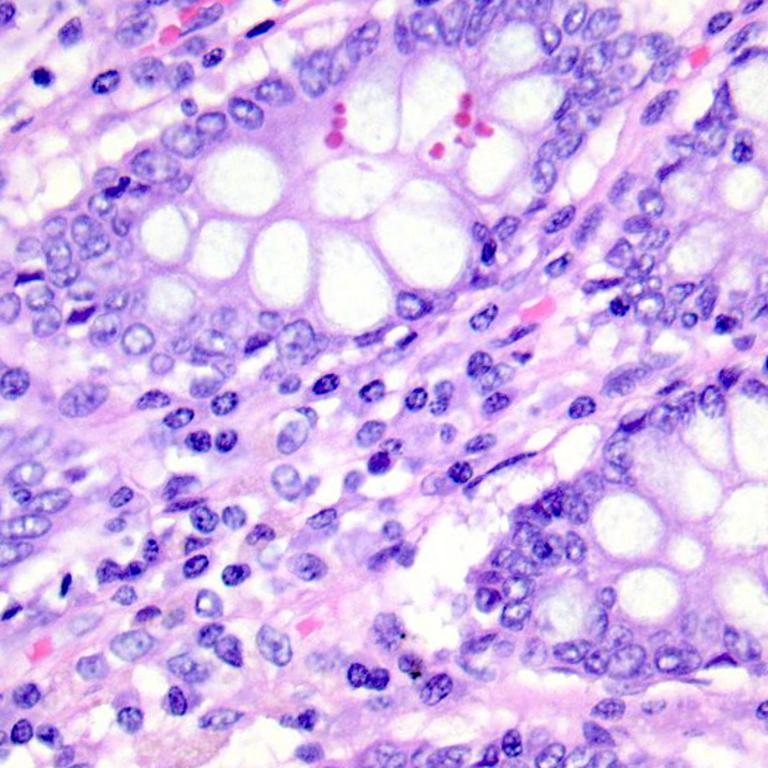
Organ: colon
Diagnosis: benign